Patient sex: F
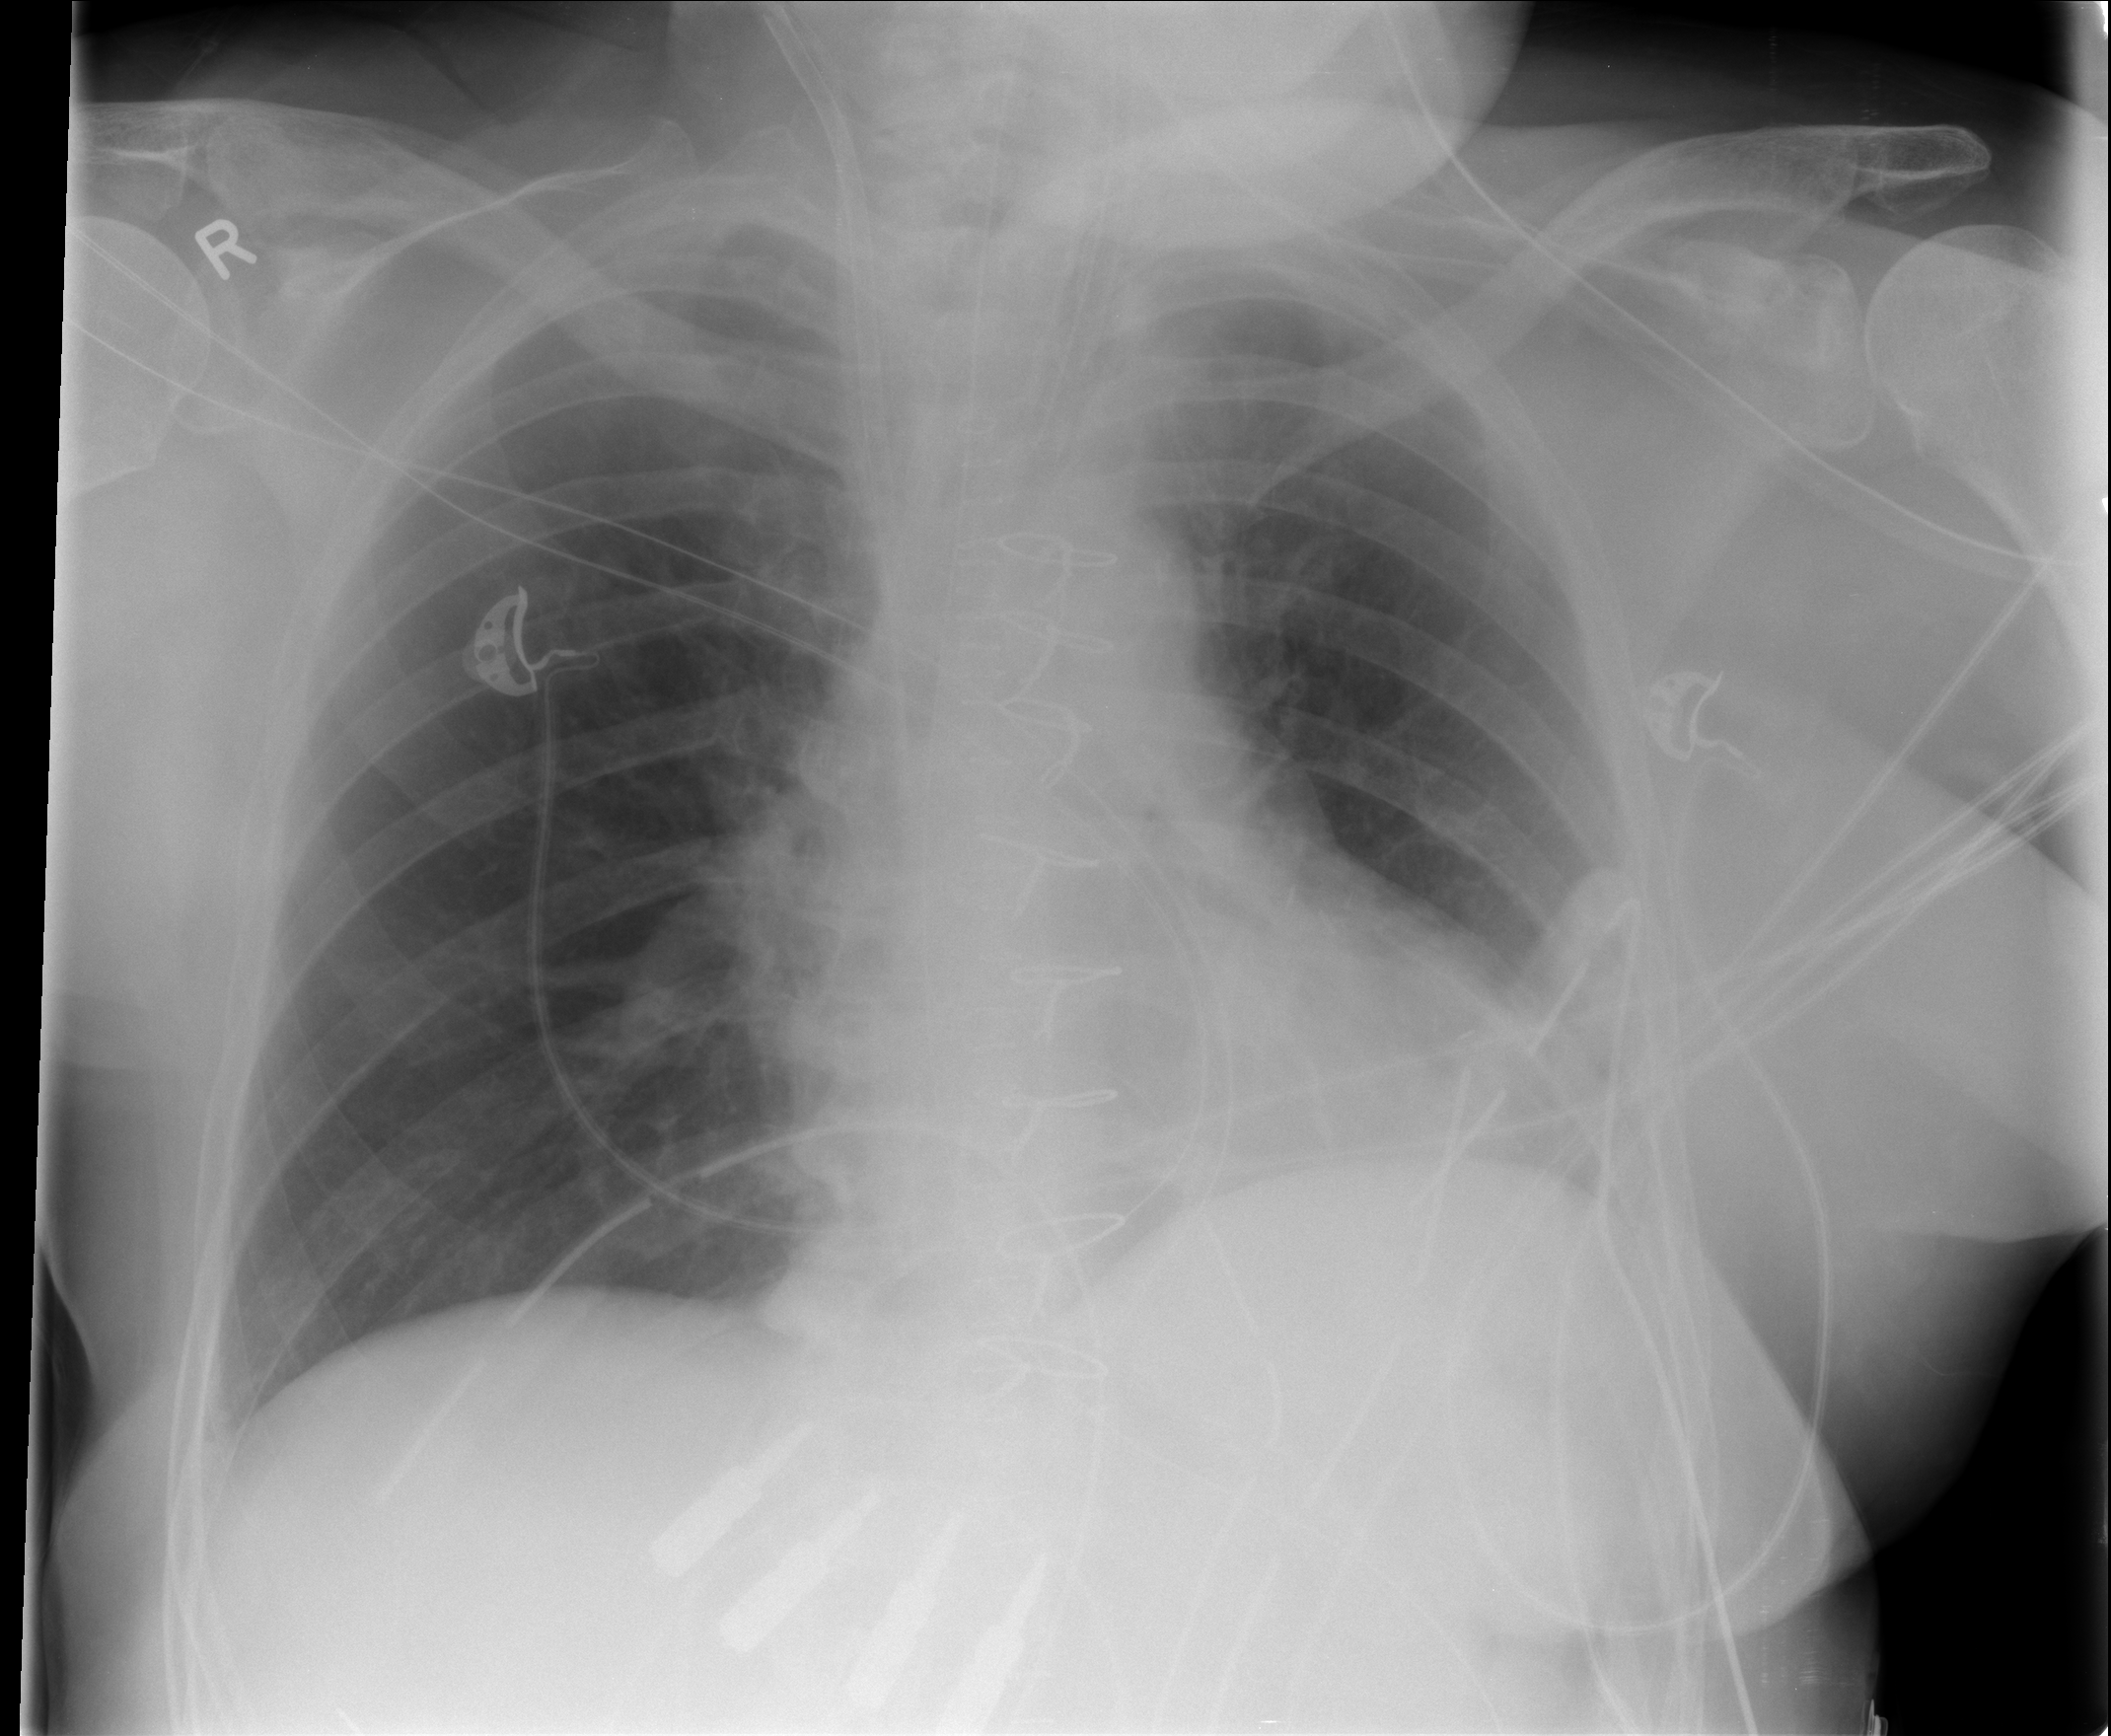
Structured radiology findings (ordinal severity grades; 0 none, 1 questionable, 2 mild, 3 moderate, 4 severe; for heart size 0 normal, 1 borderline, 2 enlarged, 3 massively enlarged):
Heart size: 1
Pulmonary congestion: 1
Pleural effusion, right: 0
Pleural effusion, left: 0
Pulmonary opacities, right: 0
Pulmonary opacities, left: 0
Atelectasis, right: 0
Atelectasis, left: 2